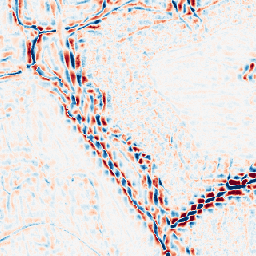
Category: wavelet
Decomposition family: wavelet_dwt
Decomposition parameters: wavelet: coif2
level: 3
Upsampling method: nearest
Upsampling parameters: scale: 8
Upsampling scale: 8